Aerial crown-view tile of a tropical tree (Barro Colorado Island, Panama), acquired 20250915:
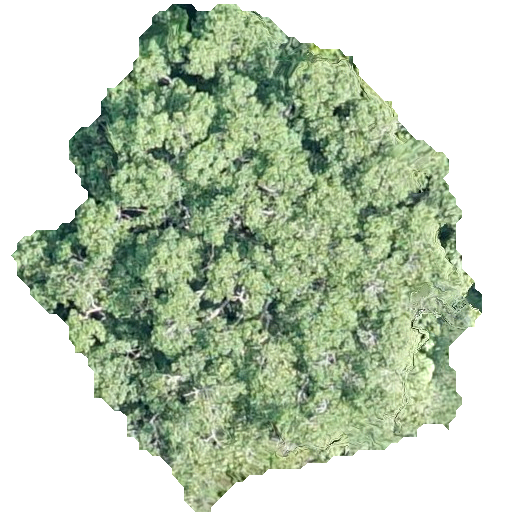
Species: Ocotea leptobotra
GBIF accepted scientific name: Ocotea leptobotra
Crown area: 218.301 m²